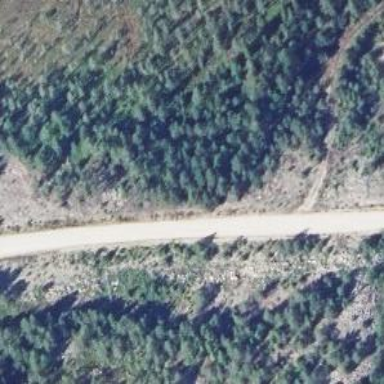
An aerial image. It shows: Unclassified road.